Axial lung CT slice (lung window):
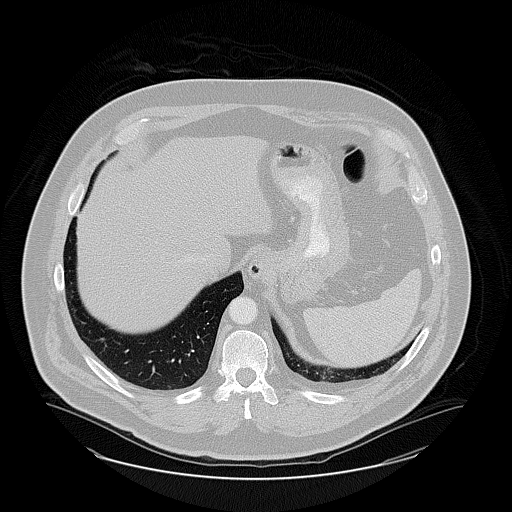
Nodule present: no